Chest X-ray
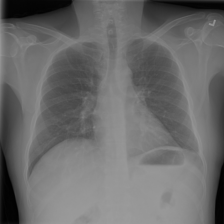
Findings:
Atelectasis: negative
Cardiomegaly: negative
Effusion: negative
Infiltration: positive
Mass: negative
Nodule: negative
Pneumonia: negative
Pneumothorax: negative
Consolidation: negative
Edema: negative
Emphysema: negative
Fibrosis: negative
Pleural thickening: negative
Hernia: negative